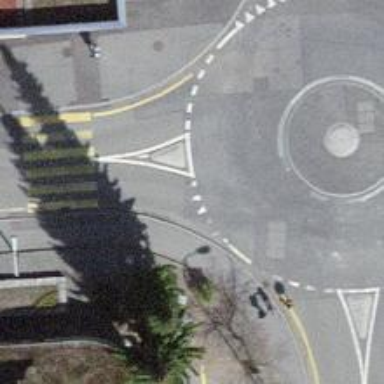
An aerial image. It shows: Road with "give way" sign.